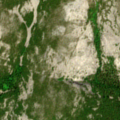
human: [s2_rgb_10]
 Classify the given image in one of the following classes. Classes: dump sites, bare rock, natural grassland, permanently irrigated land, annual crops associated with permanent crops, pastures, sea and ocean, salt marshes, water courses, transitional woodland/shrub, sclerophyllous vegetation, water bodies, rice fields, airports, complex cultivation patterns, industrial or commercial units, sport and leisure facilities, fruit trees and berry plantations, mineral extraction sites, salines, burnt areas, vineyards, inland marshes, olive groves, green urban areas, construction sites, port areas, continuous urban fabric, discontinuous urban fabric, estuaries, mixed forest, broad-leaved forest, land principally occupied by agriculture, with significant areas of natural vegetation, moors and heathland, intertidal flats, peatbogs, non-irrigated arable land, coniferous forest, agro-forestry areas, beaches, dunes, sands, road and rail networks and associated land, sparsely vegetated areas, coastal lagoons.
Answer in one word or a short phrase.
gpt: coniferous forest, moors and heathland, bare rock